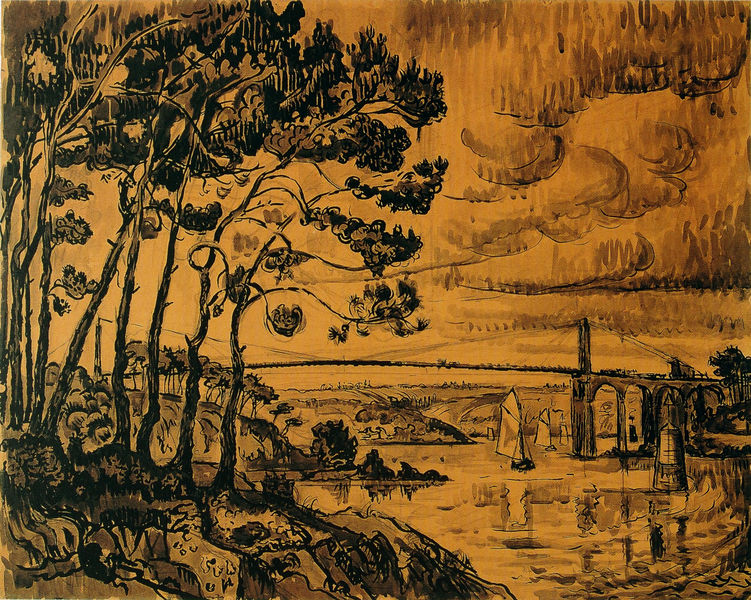
Titel: Lézardrieux. Le pont, Lézardrieux. Der Hafen
Künstler: Paul Signac
Standort: Little Rock
Institution: Arkansas Arts Center Foundation Collection
Schlagwörter: baum, blätter, dunkel, feder, felsen, himmel, meer, wasser, wolken, aquarell, baumstämme, bäume, cezanne, fluss, gelb, grün, impressionismus, landschaft, ocker, see, ufer, äste, braun, frankreich, grau, orange, pfeiler, schwarz, skizze, tische, zeichnung, wolke, beige, malerei, ornament, architektur, steine, baumstamm, felder, ferne, horizont, hügel, natur, spiegelung, wind, zweige, brücke, büsche, gebüsch, pflanzen, wald, boot, boote, turm, küste, schiff, schiffe, segel, segelboot, segelschiffe, wellen, papier, bogen, italien, segelschiff, berge, hang, formen, grafik, graphik, monochrom, linien, amerika, sepia, hafen, industrie, masten, böschung, frakreich, seile, stämme, jugendstil, tiefe, striche, bucht, segelboote, segeln, regen, bögen, punkte, laviert, tusche, wasserfarben, übergang, leuchtturm, kohle, druck, schwarzweiss, rhone, strich, dynamik, tinte, eisenbahn, gelblich, waser, lavierung, stäme, tonne, federzeichnung, zeichung, boje, handzeichnung, tuschezeichnung, hubertus kohle, graphk, rohrfeder, federstrich, avignon, bauarbeit, schornstsein, stahlseil, vangogh, chinoiserie, verhangen, wolkendecke, untiefe, dschunke, segeschiff, flußszene